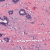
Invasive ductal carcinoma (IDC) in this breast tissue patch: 1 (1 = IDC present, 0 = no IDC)